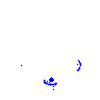
Particle: kaon